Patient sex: M
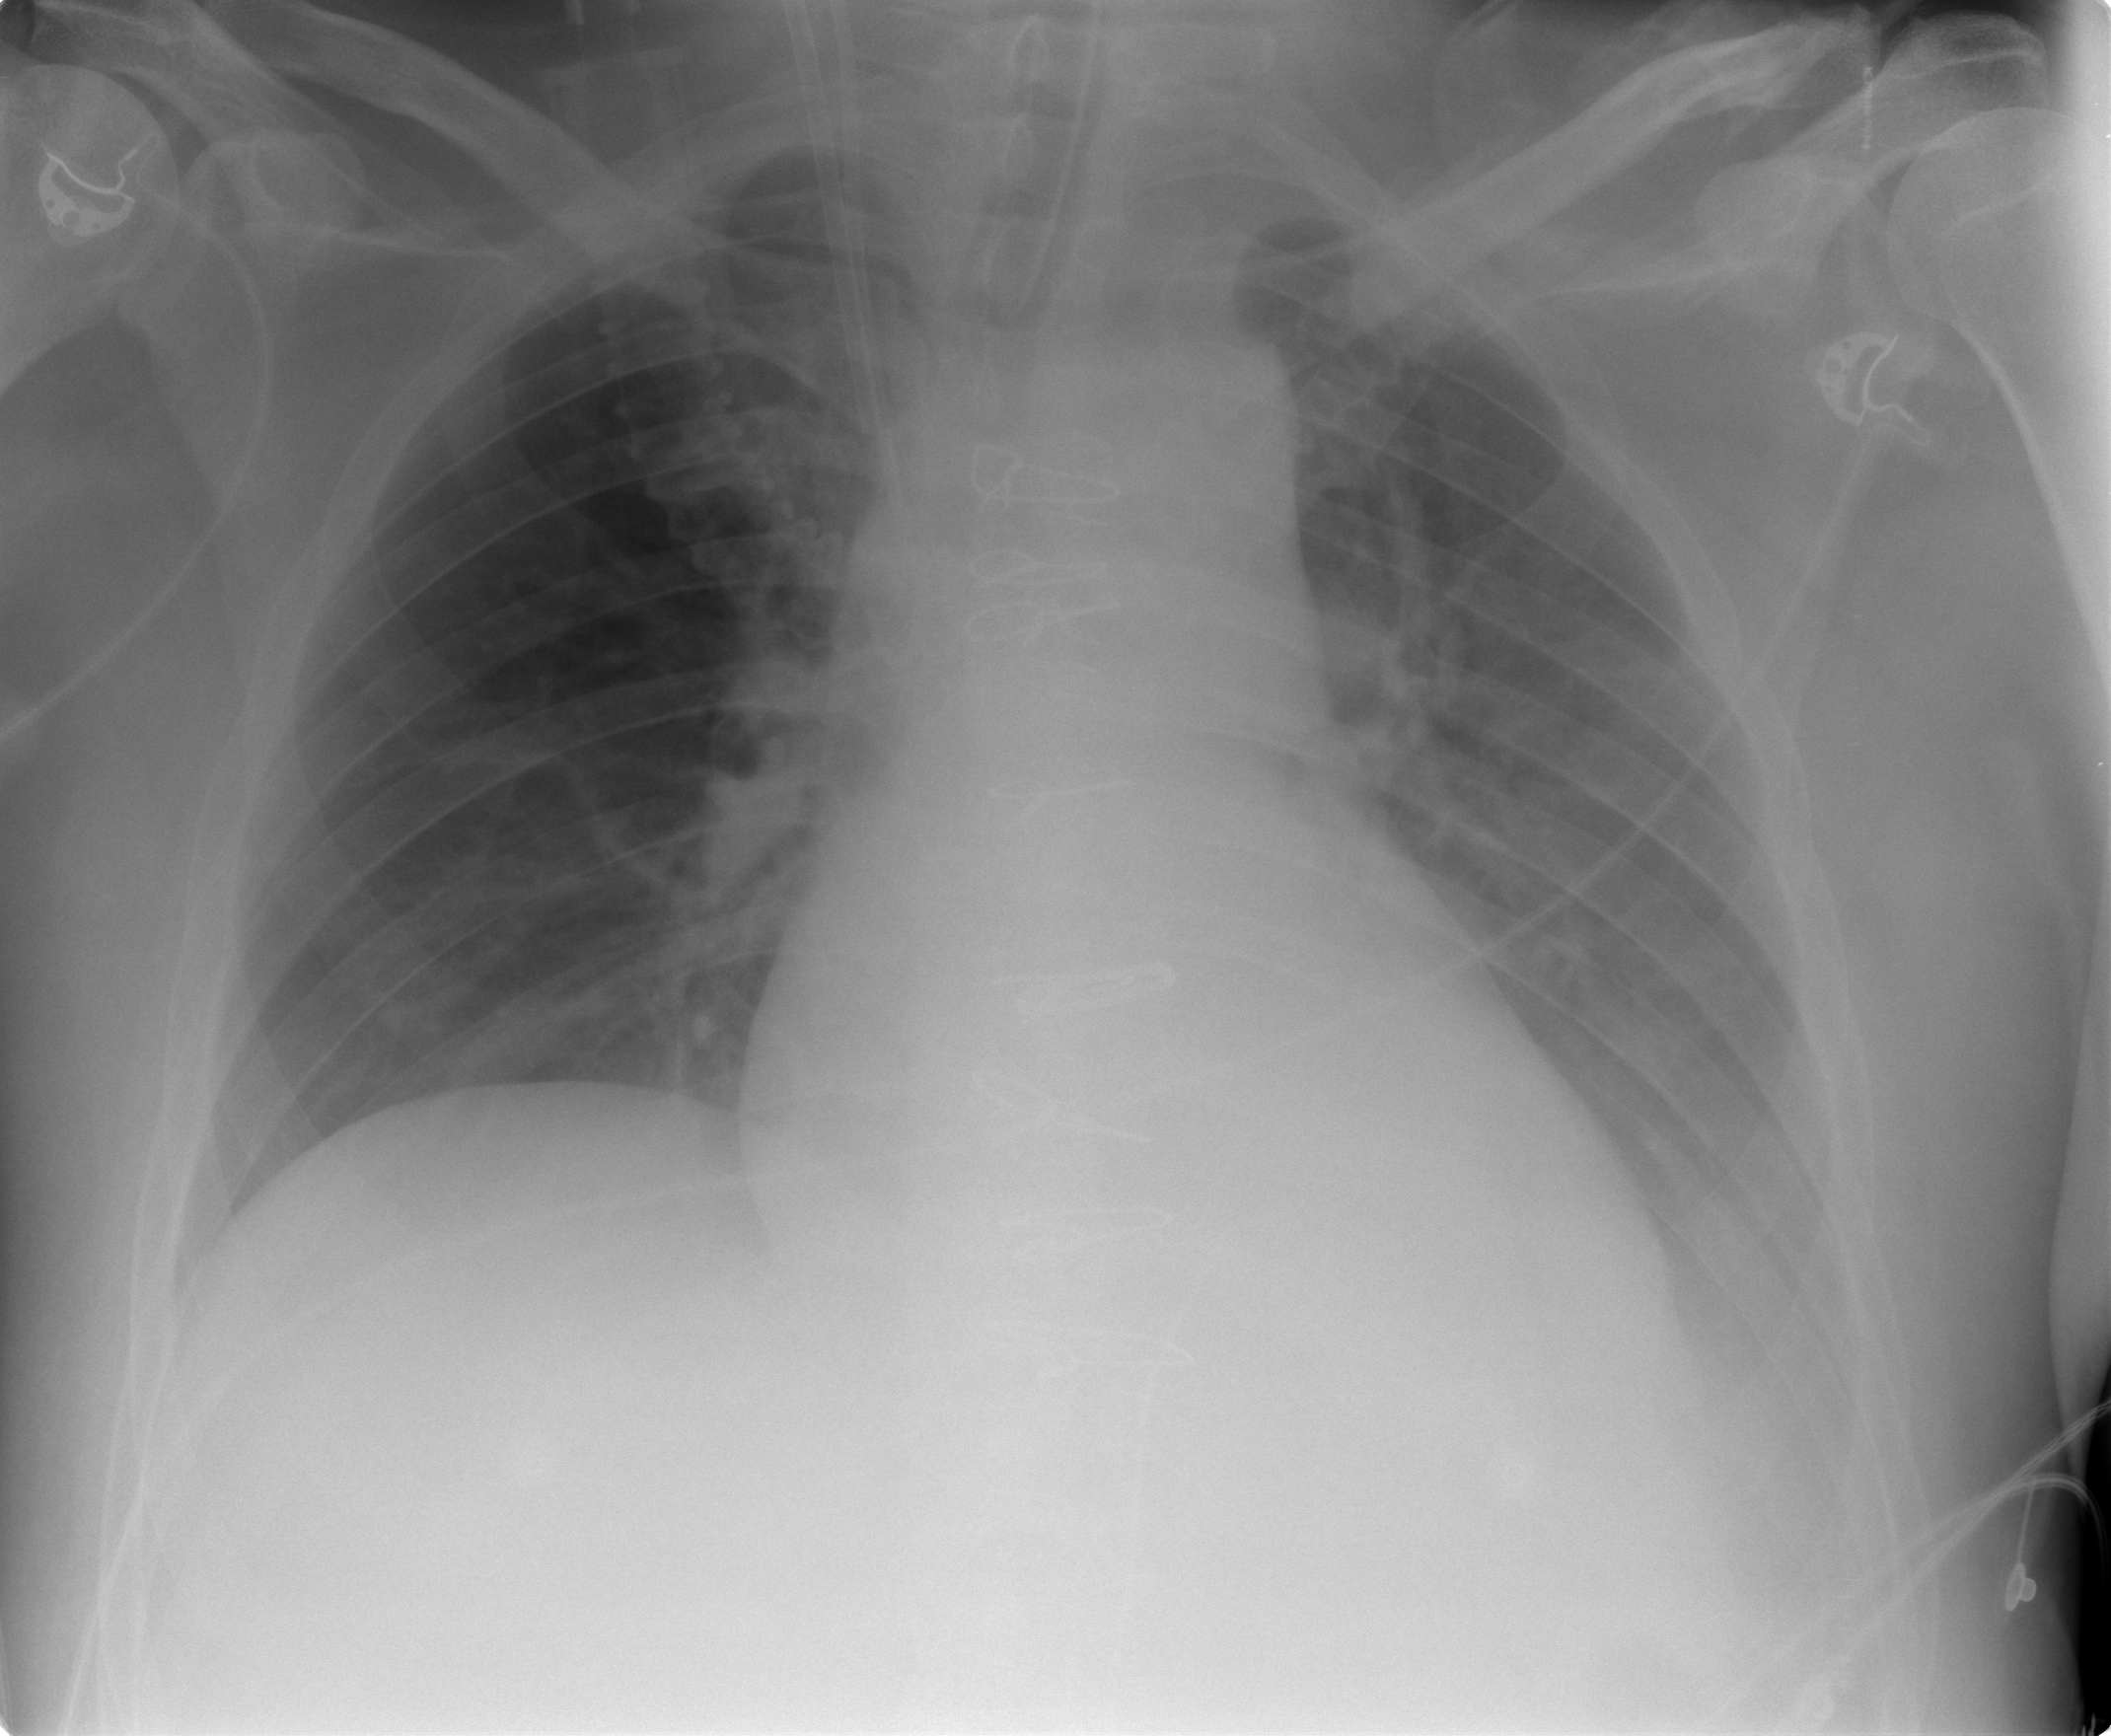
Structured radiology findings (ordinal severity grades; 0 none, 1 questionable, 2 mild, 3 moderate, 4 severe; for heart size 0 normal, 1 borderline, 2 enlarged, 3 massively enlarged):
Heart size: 1
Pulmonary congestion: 2
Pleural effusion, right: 0
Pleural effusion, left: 3
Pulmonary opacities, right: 0
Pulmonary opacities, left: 0
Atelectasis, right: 0
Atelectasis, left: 3